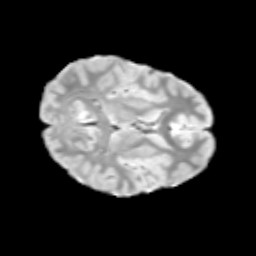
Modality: T2w
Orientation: axial
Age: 10
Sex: male
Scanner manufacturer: siemens
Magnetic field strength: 3 T
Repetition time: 3.8 s
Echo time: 0.07 s